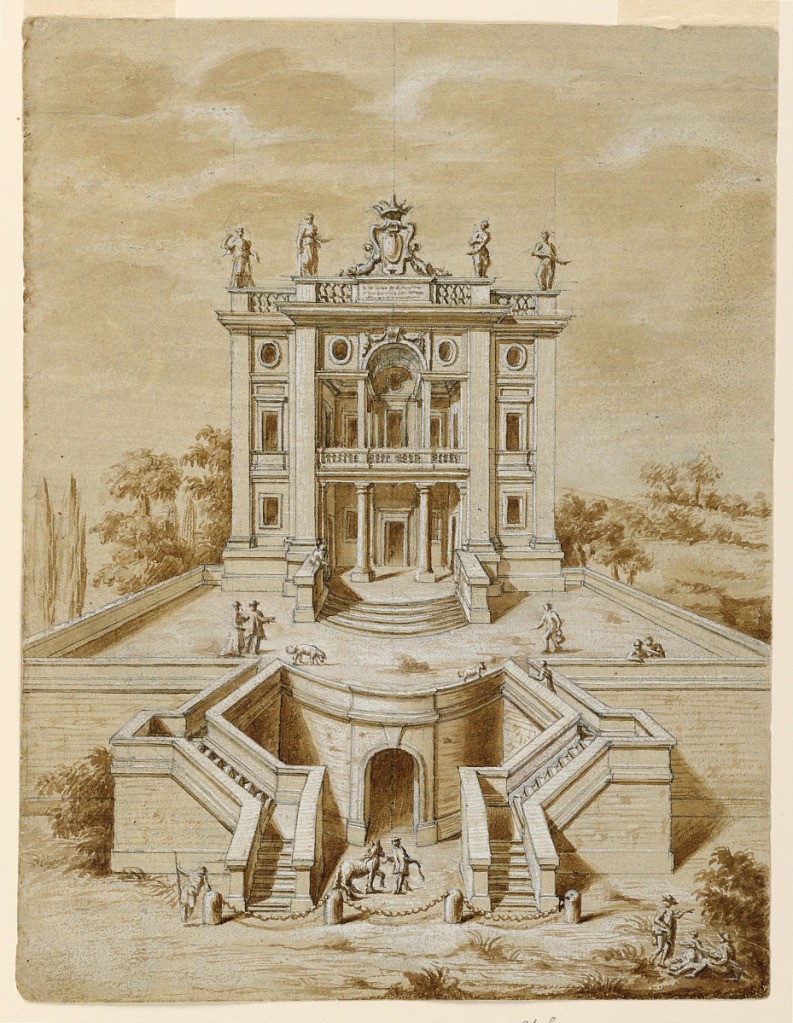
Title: Villa
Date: ca. 1650
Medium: Black chalk, pen and brown ink, brown wash, white gouache Support: white laid paper toned buff
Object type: Drawing
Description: Vertical format. Two staircases lead to a platform at the back of which stands the villa. Steps lead to entrance at back of a colonnade with two columns. Loggia, in center of first floor, reaches with its central vault into third floor. Above entablature is a balustrade upon which stands an escutcheon in the center and four statues. Persons and dogs are on the platform. A woman walking up the stairs. Below in center of the convex platform, is a door. In front of it is a man and donkey. In front of the staircases is a chair carried by four posts. Three persons are in the foreground.